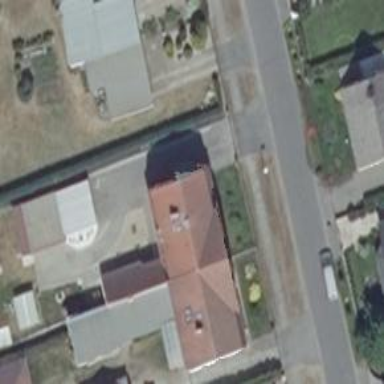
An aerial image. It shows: Simple and straightforward house.